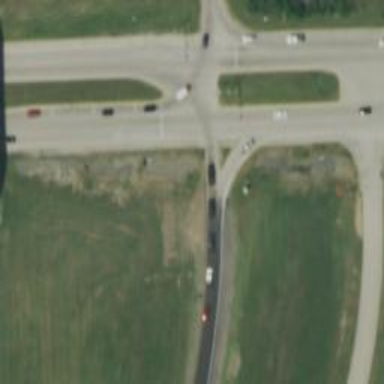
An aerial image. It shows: Trunk link highway.